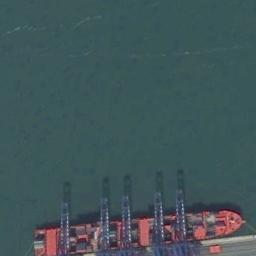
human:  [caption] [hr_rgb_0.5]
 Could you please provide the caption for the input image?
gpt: An orange-red general cargo ship docked at the dock with loading and unloading equipment .

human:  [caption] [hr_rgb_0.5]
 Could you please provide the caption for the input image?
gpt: There is a ship in the blue water on the shore .

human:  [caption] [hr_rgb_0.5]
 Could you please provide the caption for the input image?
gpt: The cargo ship full of containers is docked at the dock and the water is green .

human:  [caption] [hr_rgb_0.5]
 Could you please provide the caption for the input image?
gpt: A ship is beside the dock .

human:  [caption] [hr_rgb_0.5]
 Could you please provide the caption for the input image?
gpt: The red ship is at the harbor .